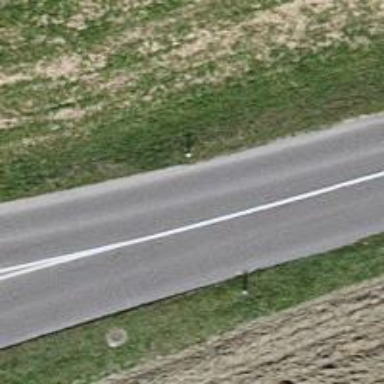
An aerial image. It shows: Tertiary road with asphalt surface.